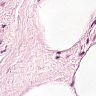
Metastatic tissue present: no